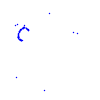
Particle: proton